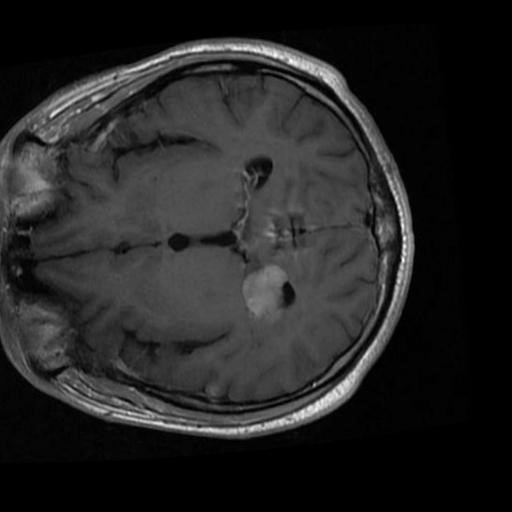
Label: brain_menin